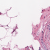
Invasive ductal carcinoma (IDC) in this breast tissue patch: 1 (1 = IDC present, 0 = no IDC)